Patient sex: M
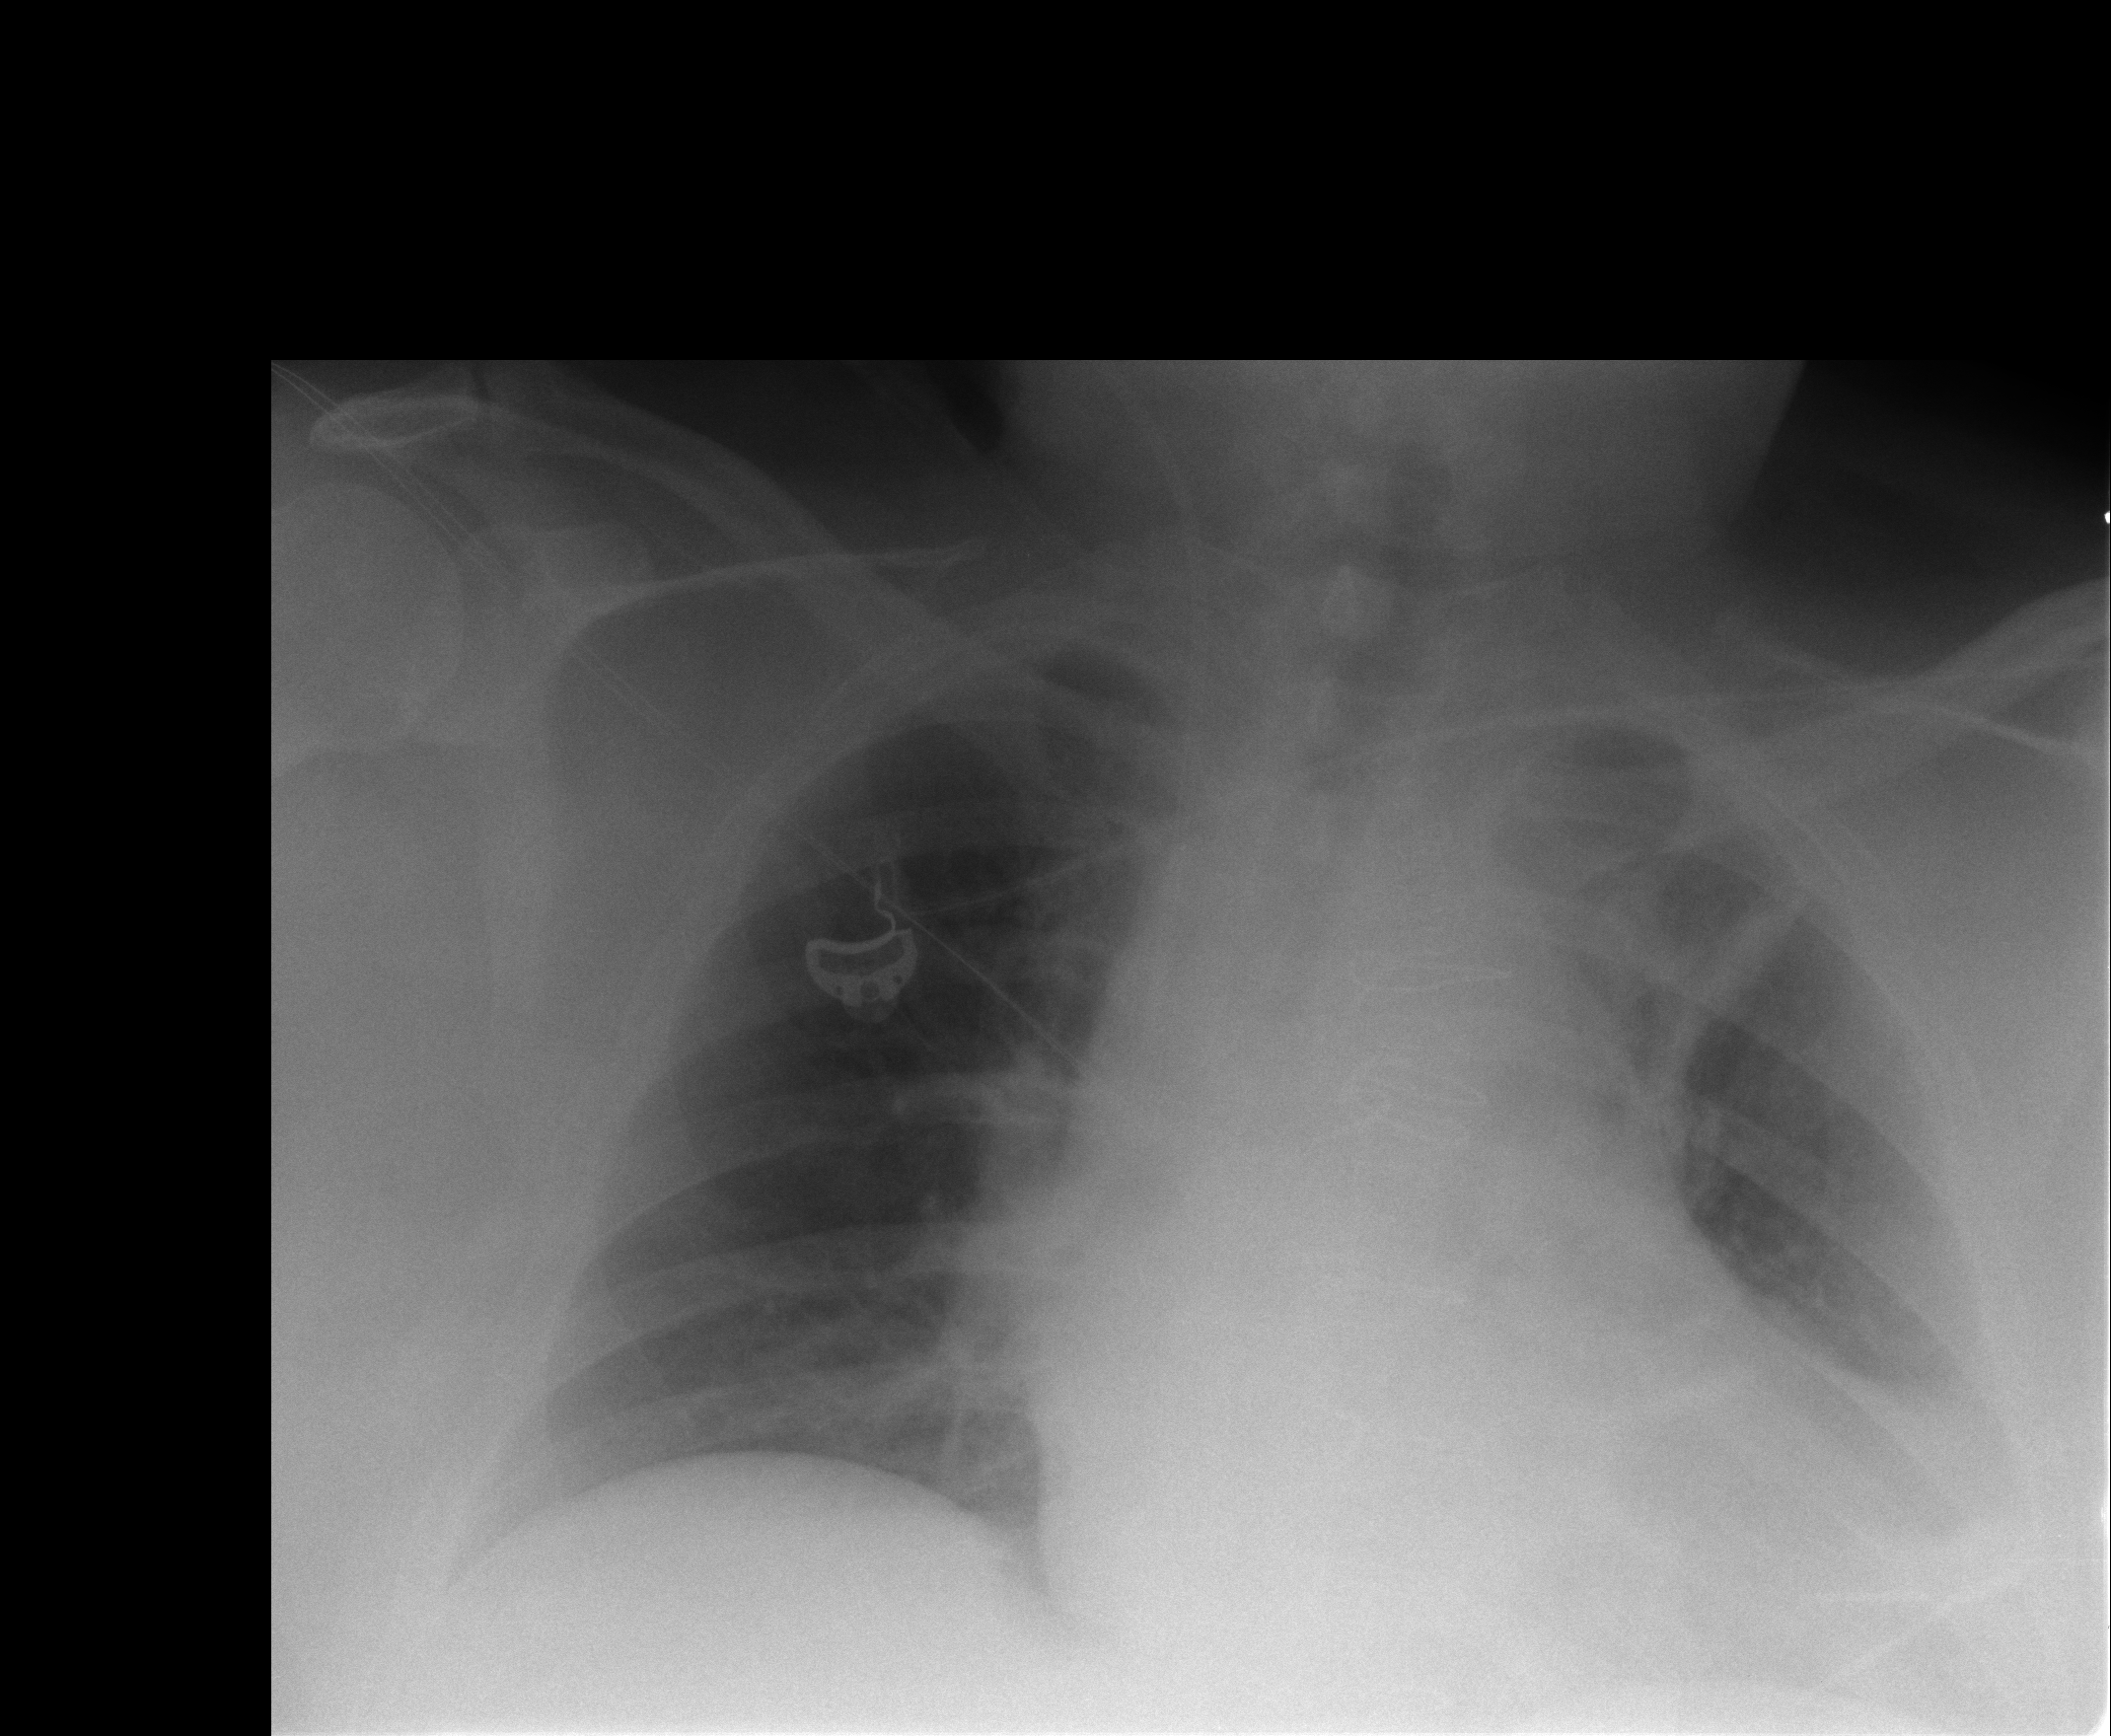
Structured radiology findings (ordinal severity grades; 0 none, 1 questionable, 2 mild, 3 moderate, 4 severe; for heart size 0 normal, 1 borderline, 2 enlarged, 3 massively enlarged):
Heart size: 2
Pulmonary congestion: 0
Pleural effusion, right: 1
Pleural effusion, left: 2
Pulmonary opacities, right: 0
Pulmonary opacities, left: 0
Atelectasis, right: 2
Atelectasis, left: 2